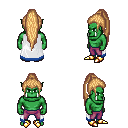
a pixel art fantasy rpg character, male body template, orc, green skin, white trimmed cape, magenta pants, light blonde extra-long topknot hairstyle, gold boots, four views (front, back, left, right), 2x2 character sprite sheet, small pixel art, hard edges, no anti-aliasing